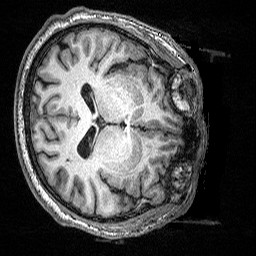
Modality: T1w
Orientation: axial
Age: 50
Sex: male
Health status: ill
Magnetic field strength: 3 T
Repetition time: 2.53 s
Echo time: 0.00331 s